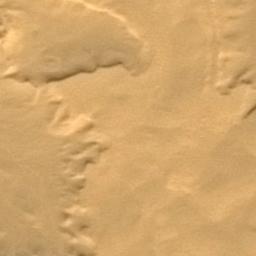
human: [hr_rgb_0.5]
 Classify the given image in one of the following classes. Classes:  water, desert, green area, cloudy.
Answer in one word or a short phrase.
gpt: desert